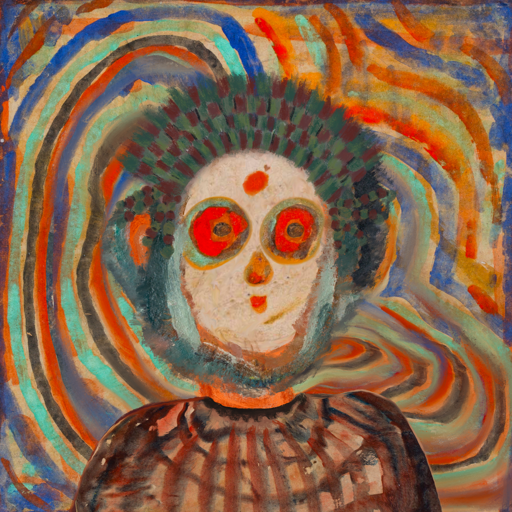
Background: Sisters, Head And Neck Front: Rupkatha, Face Front: Sisters, Bust: Orphan, Hair Front: Boggyland, Head Accessory: After_Raid_Crown, Second Necklace: Blank, Necklace: Blank, Baby: Blank